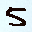
Label: 5